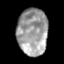
Tissue: skin
Cell type: Epithelial cells
Senescence score: 0.2711
Nuclear area (px): 1392
Mean DAPI intensity: 158.098